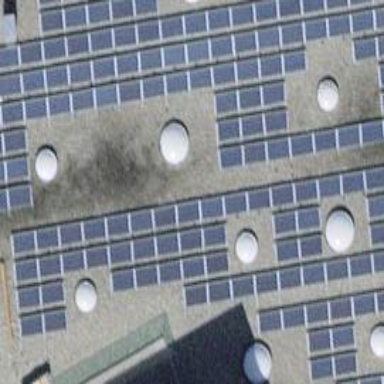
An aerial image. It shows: Solar photovoltaic panel generator located on rooftop.